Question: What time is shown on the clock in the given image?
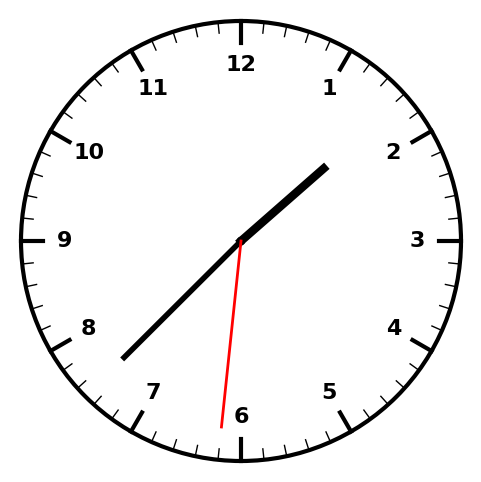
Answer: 01:37:31